Question: I have grid where items are placed in rows and columns, but this is not what we have to care about since each element binds 'X' and 'Y' properties so we just have to go match the element with right coordinates in a 'List'.
When the user clicks a cell in the grid, all the other cells that shape the teo diagonals AND cross the selected cell must change their color.

Actually I managed to write some code that only highlights the first diagonal, but no the reverse one. (10x10 squared grid)
'''
var t = // selected cell that contains X,Y coordinates
var newX = (t.Y > t.X) ? 0 : t.X - t.Y;
var newY = (t.Y > t.X) ? t.Y - t.X : 0;
var maxOffset = ((newX > newY) ? newX : newY);
for (int b = 0; b + maxOffset < GRID_SIZE; b++)
{
// this is selected cell, just skip it
if ((newX + b) == t.X && (newY + b) == t.Y) continue;
// select the cell to highlight
var projection = this.items.Where((i) => (i.X == (newX + b) && i.Y == (newY + b))).First();
}
'''
But I'm stuck here.
- -
I'd like to highlight the reverse diagonal passing from selected cell and possibly using the same vars and loop.
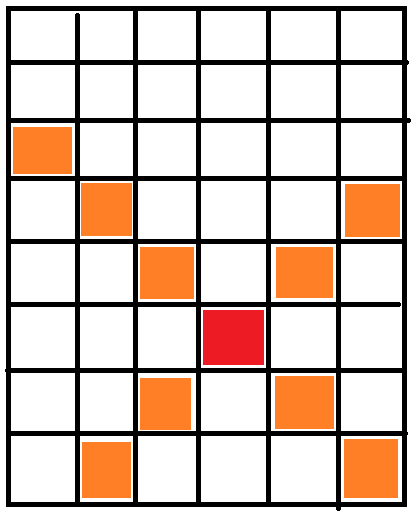
Answer: If your cells were stored in an array, looping would be a good approach - but since you already have objects that contain the X and Y coordinates for every cell, you can just do this:
'''
var t = // selected cell that contains X,Y coordinates
var diagonals = cells.Where(n => Math.Abs(t.X - n.X) == Math.Abs(t.Y - n.Y));
'''
This finds every cell where the X distance from the selected cell equals the Y distance from that cell.